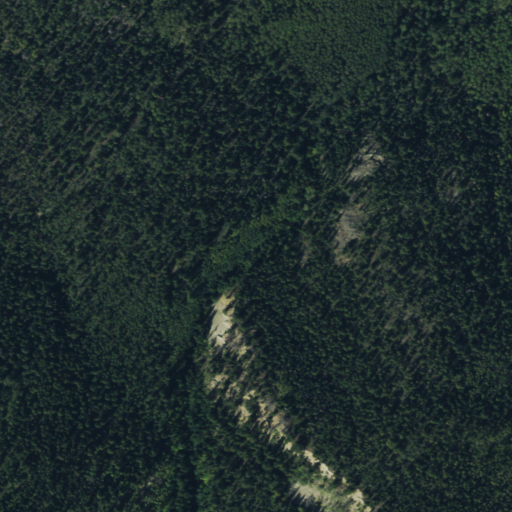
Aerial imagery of valley in Colorado named Galena Gulch containing evergreen forest, mixed forest, and deciduous forest